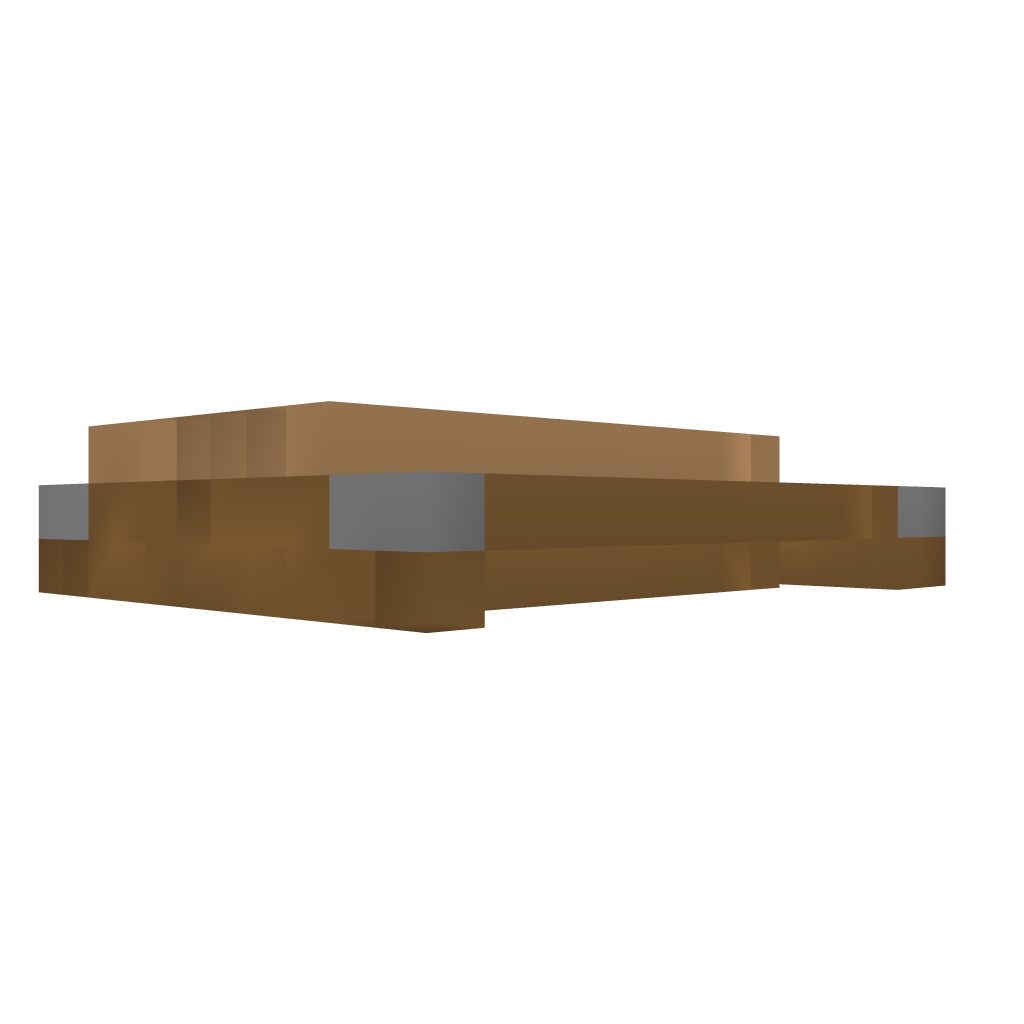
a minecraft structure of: Automatic Pumpkin/Melon Farm bad low quality